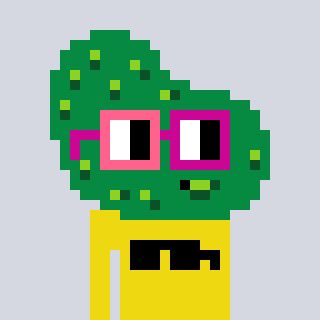
a pixel art character with square pink and red glasses, a pickle-shaped head and a yellow-colored body on a cool background